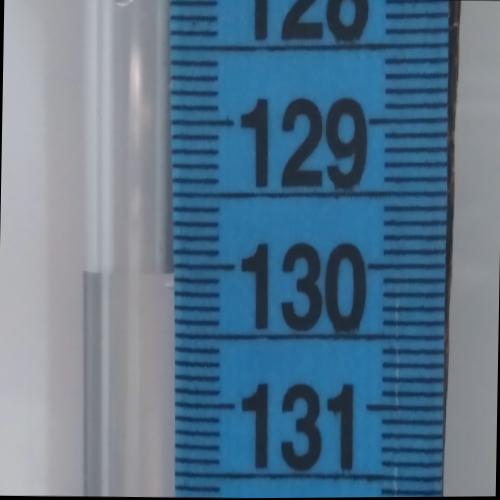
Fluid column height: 130.1 cm